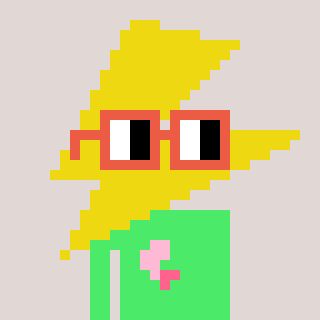
a pixel art character with square orange glasses, a lightning bolt-shaped head and a teal-colored body on a warm background